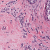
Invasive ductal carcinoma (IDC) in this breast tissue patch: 1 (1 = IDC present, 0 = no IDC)